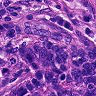
Metastatic tissue present: yes